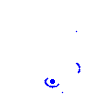
Particle: electron